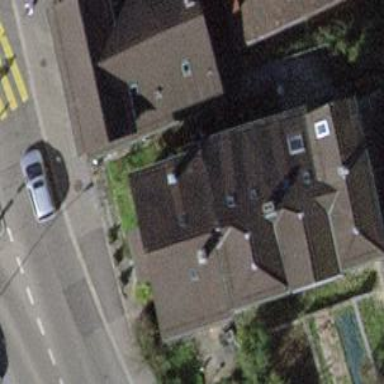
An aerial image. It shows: Semi-detached house.